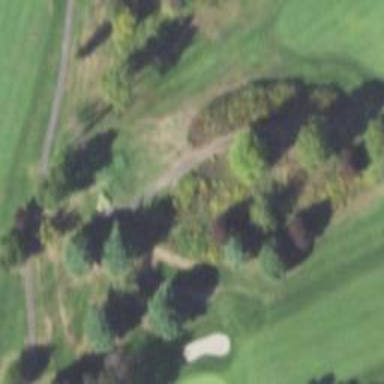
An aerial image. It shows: Asphalt service road that appears to be golf cart path.